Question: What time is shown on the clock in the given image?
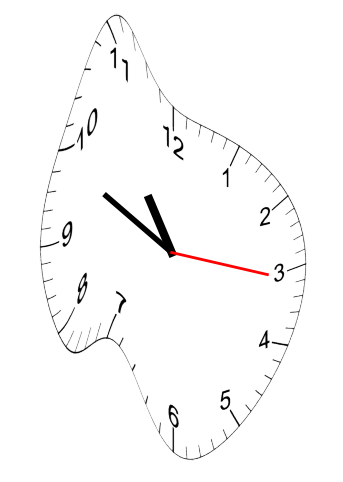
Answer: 10:49:16